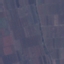
Land use / land cover class: PermanentCrop